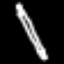
Label: pencil